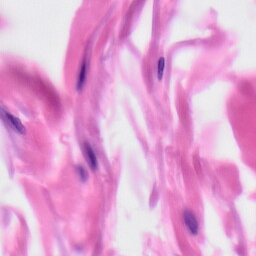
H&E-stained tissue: Skin